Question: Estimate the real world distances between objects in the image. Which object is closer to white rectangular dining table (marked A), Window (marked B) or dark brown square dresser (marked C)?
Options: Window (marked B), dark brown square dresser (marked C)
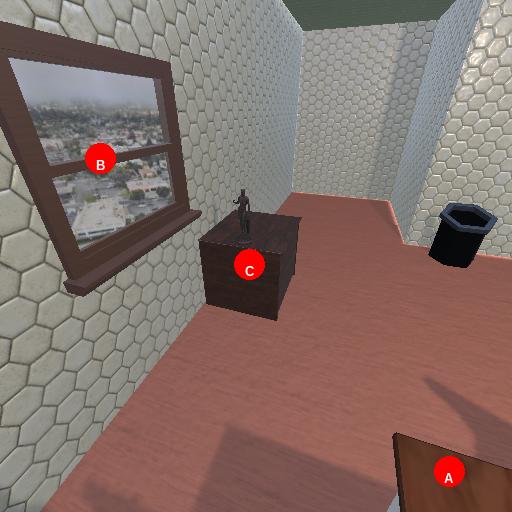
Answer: Window (marked B)